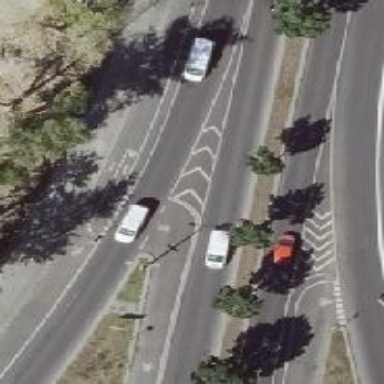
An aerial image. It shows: Asphalt cycleway.